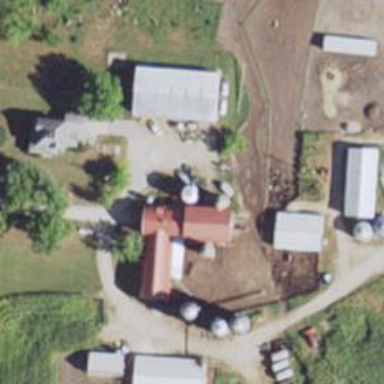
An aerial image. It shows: Silo building.